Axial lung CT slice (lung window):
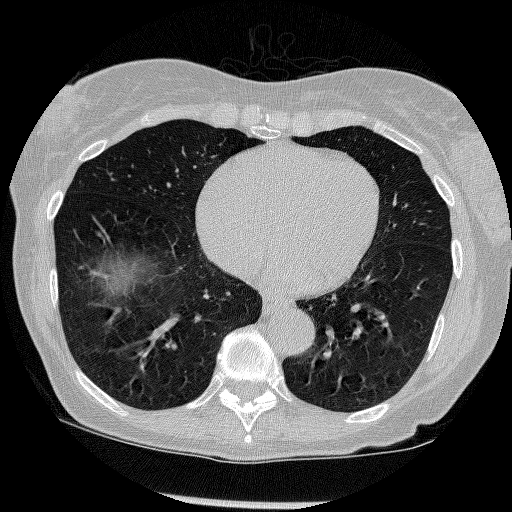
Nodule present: no